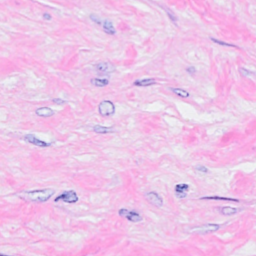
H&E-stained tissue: Breast